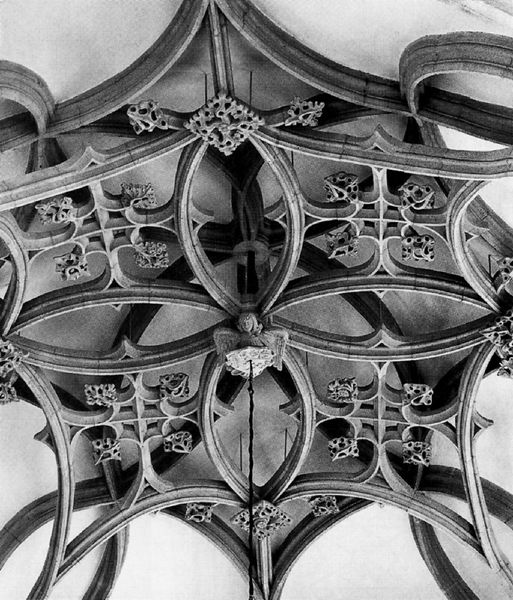
Titel: Wesel, St. Willibrord, Kreuzkapelle, Gewölbe
Künstler: Gerwin von Langenberg
Standort: Wesel (EU - D - NRW)
Schlagwörter: architektur, kirche, decke, gotik, engel, ranken, skulptur, nasen, detail, ornamente, foto, gewölbe, dom, rippen, schwarzweiß, dekce, netz, gothisch, maßwerk, schlußstein, netzgewölbe, schlusstein